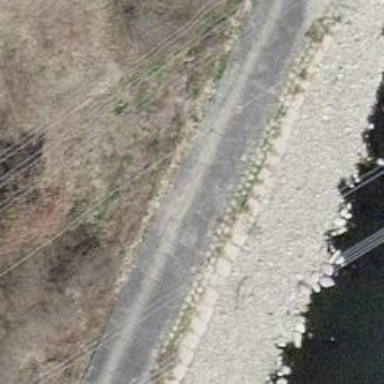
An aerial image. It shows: Concrete path with grade 2 track type.